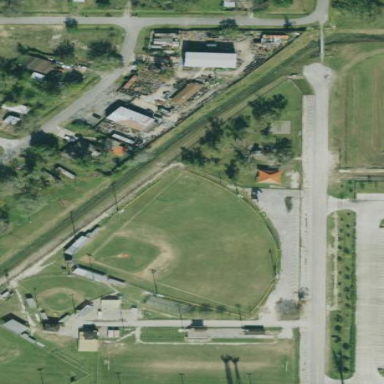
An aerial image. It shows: Baseball pitch for leisure land activities.